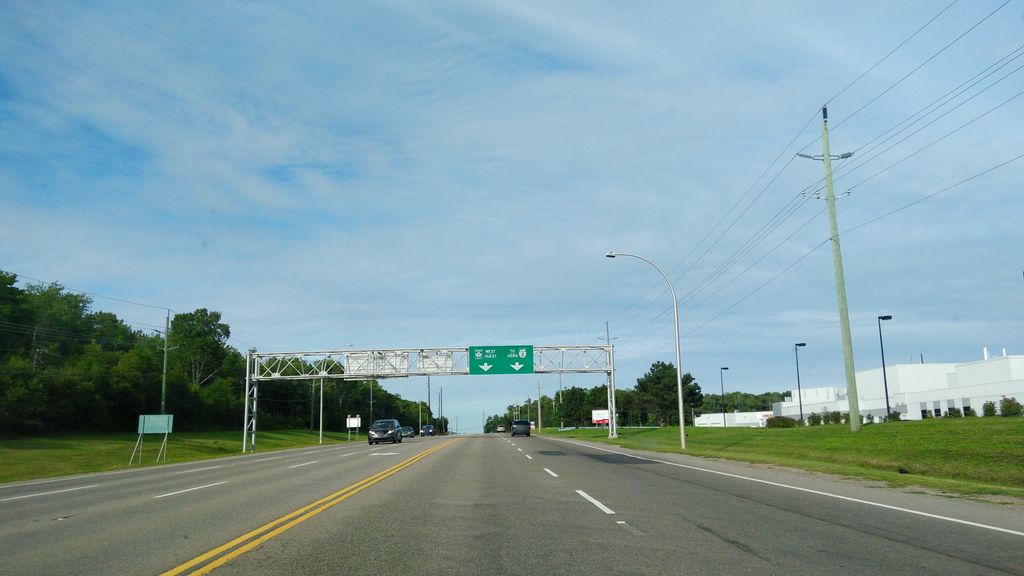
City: charlottetown